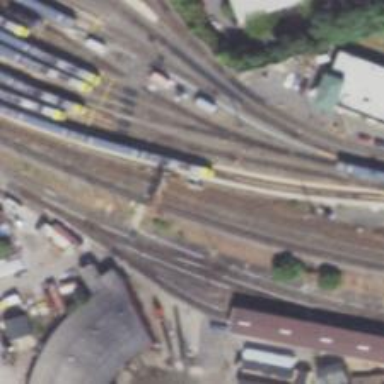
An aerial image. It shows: Railway yard used for servicing trains.